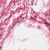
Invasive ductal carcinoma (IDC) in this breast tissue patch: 0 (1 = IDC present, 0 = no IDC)